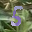
Label: 5